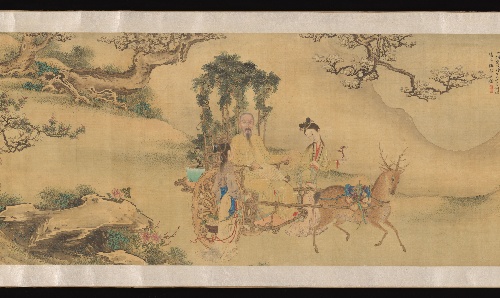
Title: 清　佚名　金衢先生小照　卷|Portrait of Shaoyu in the guise of Liu Ling
Artist: Unidentified artist
Date: ca. 1795
Object type: Handscroll
Classification: Paintings
Medium: Handscroll; ink and color on silk
Culture: China
Period: Qing dynasty (1644–1911)
Dimensions: Image: 14 3/8 × 61 3/4 in. (36.5 × 156.8 cm)
Overall with mounting: 17 1/4 in. × 21 ft. 11 1/2 in. (43.8 × 669.3 cm)
Overall with knobs: 17 1/4 × 18 3/8 in. (43.8 × 46.7 cm)
Department: Asian Art
Credit line: Purchase, Friends of Asian Art Gifts, 2017
Accession year: 2017
Repository: Metropolitan Museum of Art, New York, NY